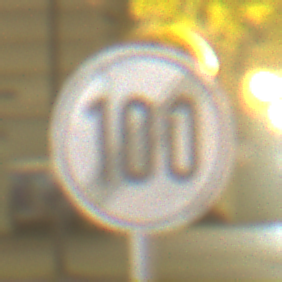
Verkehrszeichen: EndeGeschwindigkeit100
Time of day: Night
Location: Outdoor (Urban)
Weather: Clear
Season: NotSpecified
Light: Artificial